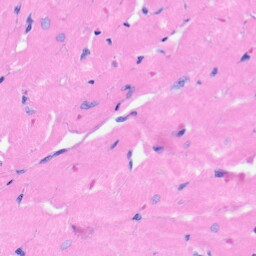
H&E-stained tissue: Heart